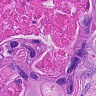
Metastatic tissue present: yes